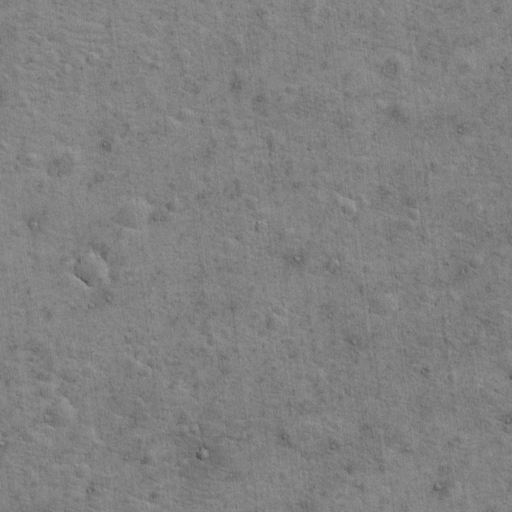
Classes present: Background